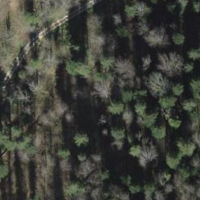
EUNIS habitat code: 44
Species observed at this site:
Argynnis paphia